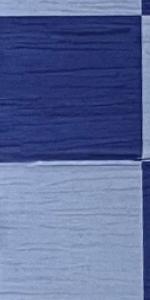
Label: Empty